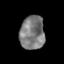
Tissue: prostate
Cell type: T cells
Senescence score: 0.3104
Nuclear area (px): 812
Mean DAPI intensity: 124.683